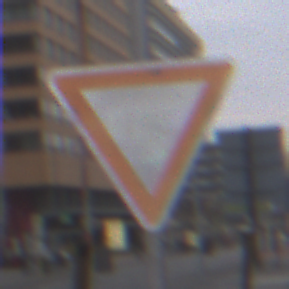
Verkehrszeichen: VorfahrtGewaehren
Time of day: MorningAfternoon
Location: Outdoor (Urban)
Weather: Overcast
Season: NotSpecified
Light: Natural